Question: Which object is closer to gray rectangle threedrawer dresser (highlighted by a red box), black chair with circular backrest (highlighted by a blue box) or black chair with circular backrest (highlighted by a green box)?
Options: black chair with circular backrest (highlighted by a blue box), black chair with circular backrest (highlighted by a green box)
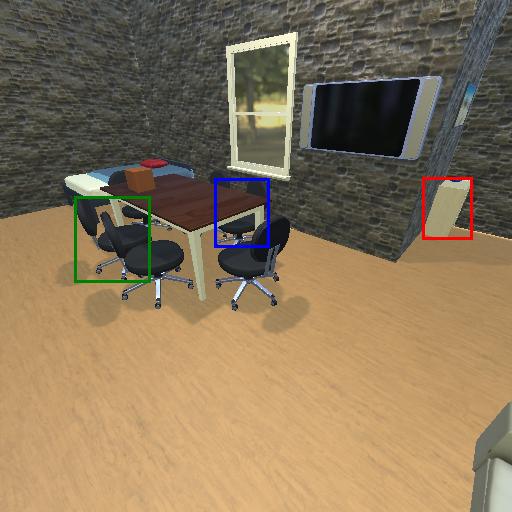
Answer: black chair with circular backrest (highlighted by a blue box)